Question: I am developing an app in Xamarin Studio 4.0.4 and Xamarin.iOS 6.2.4.2 (Enterprise Edition). Until yesterday, I was developing and debugging fine. Today I have weird issues when debugging. I get a break points in files that I am not loading. For instance I load a View that is Called SplashScreen, but the debugger hits a point in InformationScreen (which is not loaded). When looking at the 'CallStack', It says that this point is in the LoginScreen which is again different.

Also, I am listening to the GPS Events and although I can see that the GPS is on and I am changing the Location on the Simulator, the debugger does not hit any breakpoint in the LocationDelegate, is this related?
Any help would be highly appreciated. I am debugging on physical iOS device that is running iOS 6.0
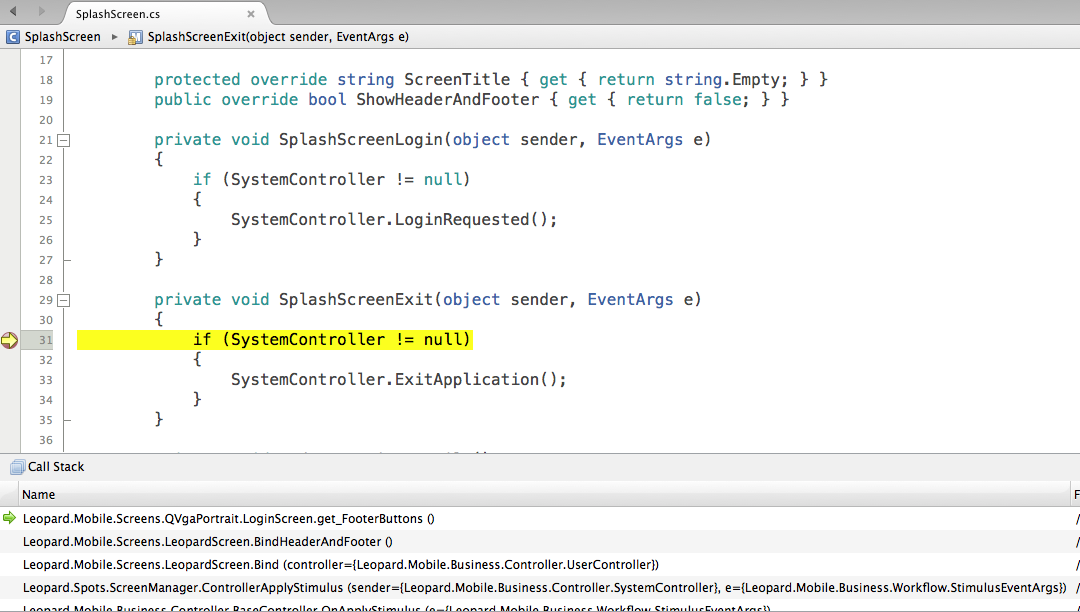
Answer: > Xamarin.iOS 6.2.4.2
This is getting old now, unless you have a specific requirement, I'd recommend you upgrade to the latest stable version.
Your issue sounds like the debug information files (.mdb) have turned stale somehow - in this case the fix is to Clean & Rebuild your solution.